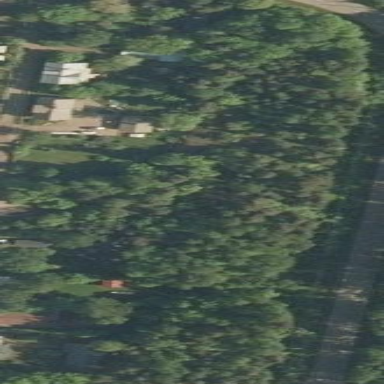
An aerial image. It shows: Mixed woodland with various types of leaves.